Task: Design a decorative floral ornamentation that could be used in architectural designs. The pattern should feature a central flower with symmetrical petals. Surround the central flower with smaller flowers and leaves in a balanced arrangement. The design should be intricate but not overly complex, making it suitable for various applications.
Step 447:
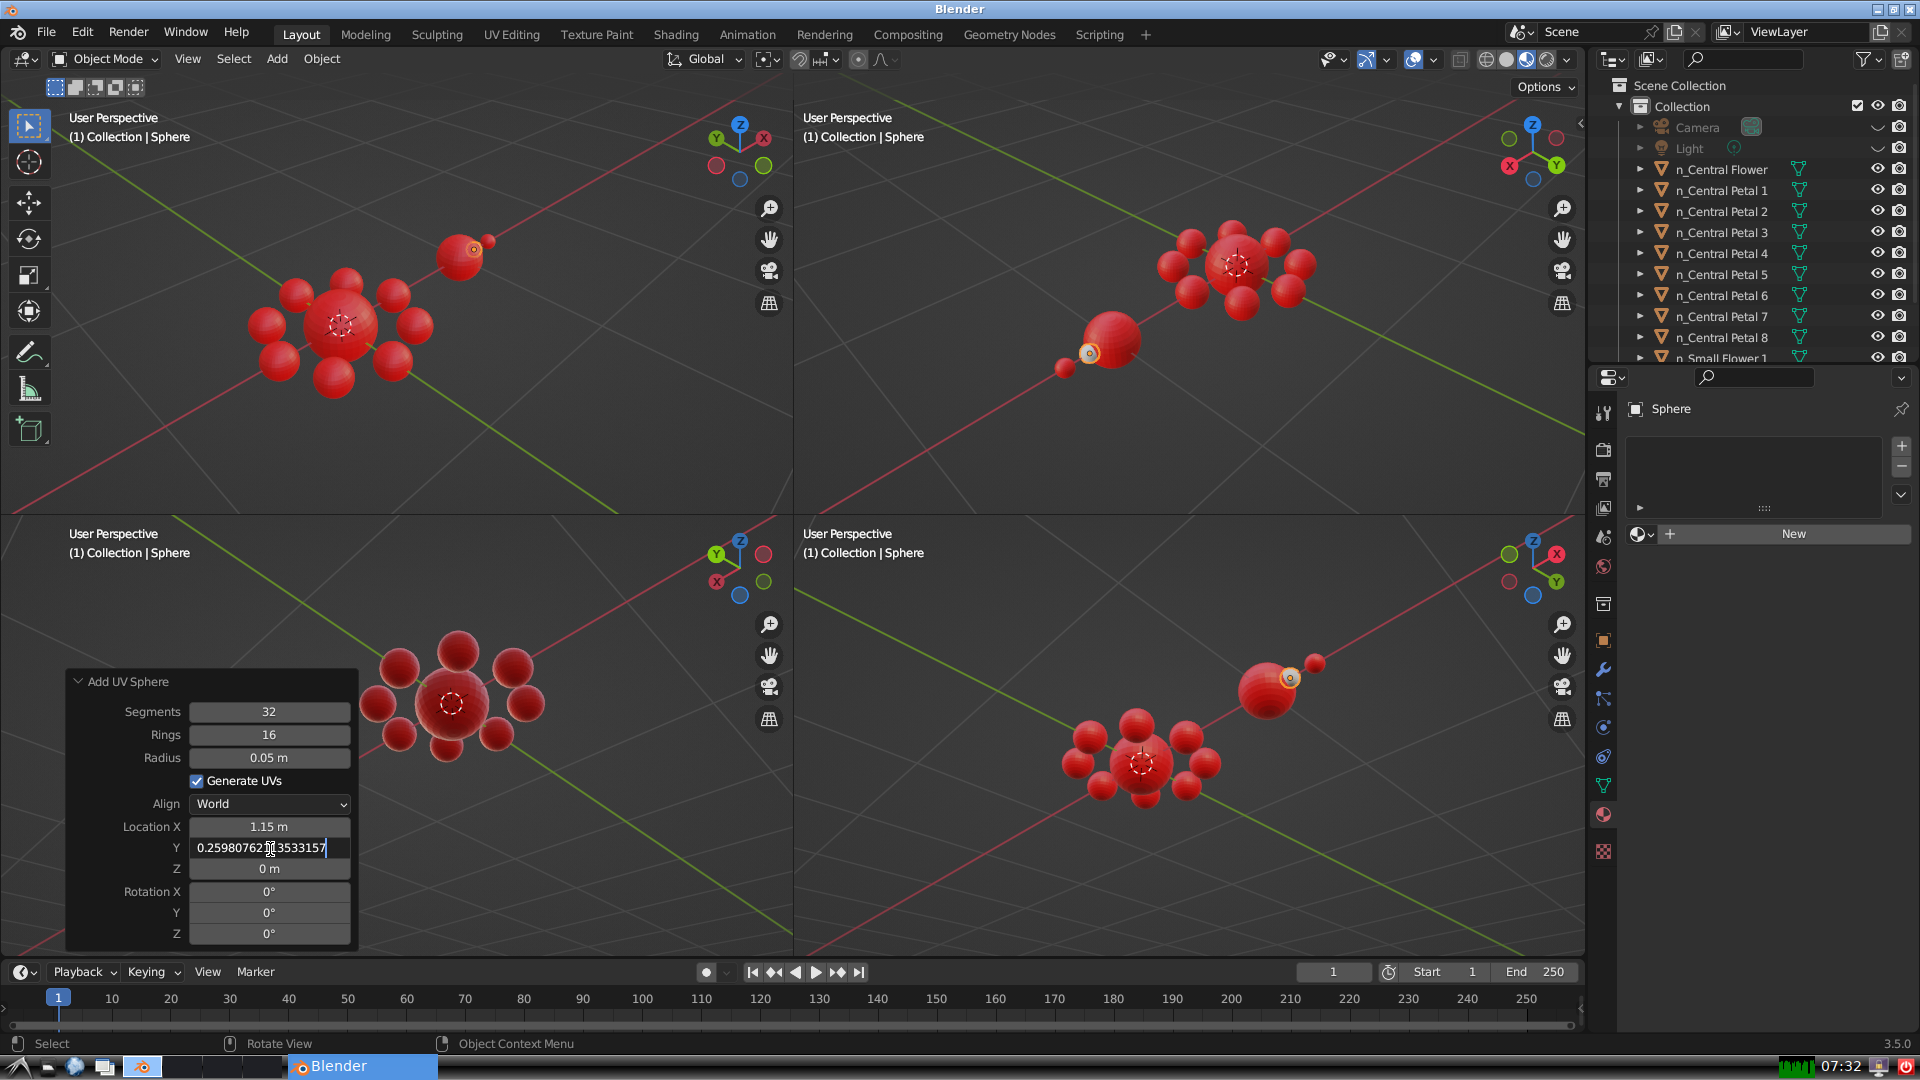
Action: {"key_press": ['Return']}